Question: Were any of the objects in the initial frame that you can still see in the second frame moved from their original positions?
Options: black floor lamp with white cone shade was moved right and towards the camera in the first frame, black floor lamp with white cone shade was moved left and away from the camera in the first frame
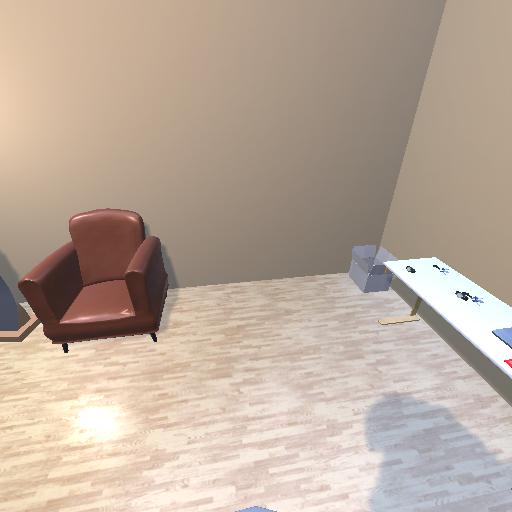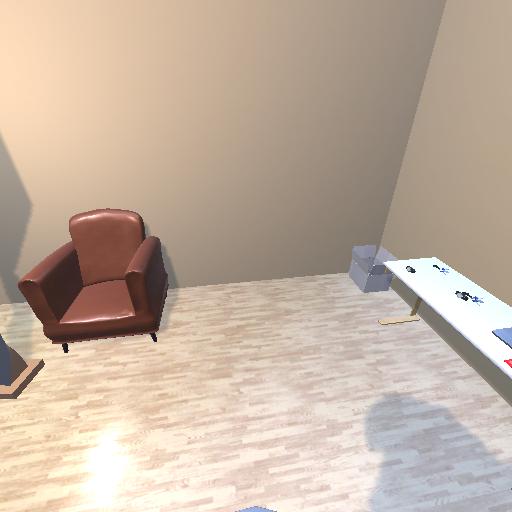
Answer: black floor lamp with white cone shade was moved right and towards the camera in the first frame